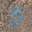
Label: 5